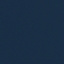
Land use / land cover: SeaLake